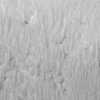
Atmospheric dust classification: not_dusty